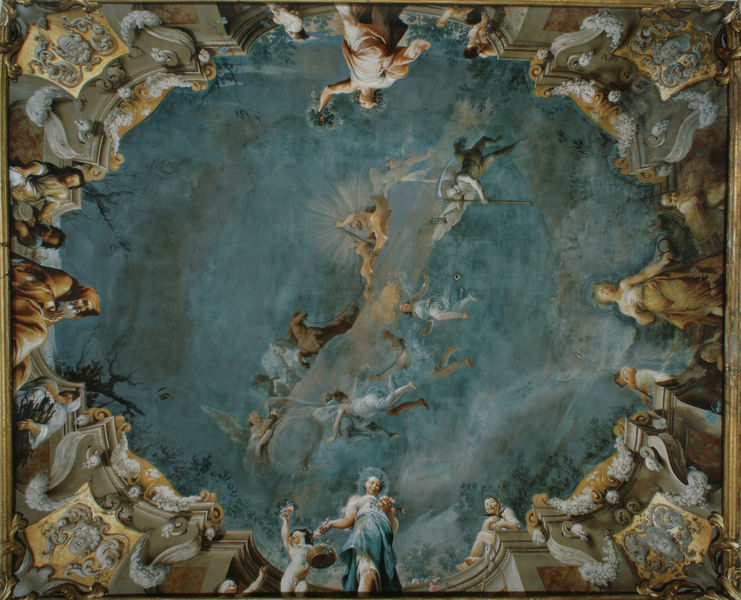
Titel: Sala delle Quatro Stagioni: Apotheose des Herkules und die vier Jahreszeiten
Künstler: Giuseppe Maria Crespi
Standort: Bologna
Institution: Palazzo Pepoli Campogrande
Schlagwörter: baum, blau, feuer, flügel, gemälde, gott, hand, himmel, laub, mann, umhang, wolken, bäume, frauen, gelb, menschen, ocker, sitzen, äste, bewegung, blumen, braun, frau, grau, hut, kleid, licht, mitte, männer, orange, szene, türkis, weiss, ausblick, blick, blüten, schleier, wolke, leute, malerei, bart, architektur, barock, rahmen, stehen, tod, herr, ast, zweige, kirche, gewand, gold, kutte, mantel, sitzend, decke, kind, personen, girlande, pflanzen, renaissance, rokoko, fliegen, kinder, kreis, pferd, pferde, rund, engel, putte, putto, bewölkt, sommer, perspektive, stab, herbst, winter, rand, saal, figuren, kuppel, weib, symmetrie, ornamente, verzierung, wandmalerei, korb, frühling, wände, gewölbe, alter, antike, eckig, palazzo, strahlen, flug, schweben, sichel, schwert, säbel, waffe, kranz, flora, girlanden, ecken, wappen, schein, triumph, schnörkel, öffnung, böau, heiligenschein, gesims, voluten, verwischt, nimbus, christus, jesus, untersicht, mauern, rosse, christlich, götter, teufel, zeus, olymp, pan, höllensturz, zentral, fresken, religiös, mönch, auffahrt, zentrum, konsolen, heilige, speer, deckengemälde, fresko, apoll, golden, jupiter, himmelswagen, reigen, heilig, putten, ornamentik, maria, illusion, allegorien, putti, minerva, szenen, fresco, auferstehung, aufstieg, sense, blühten, himmelfahrt, waagen, quadratisch, michelangelo, deckenmalerei, da vinci, apotheose, masken, illusionsmalerei, hieronymus, inkrustationen, illusionistisch, jahreszeiten, aufblick, scheinarchitektur, hochrenaissance, feierlich, deckenfresko, muttergottes, blühte, blickwinkel, spiegelgewölbe, deckenfresco, di sotto in su, bluhmen, deckenfreskoo, deckengemäöde, geilb, kapueze, tromploil, zentrale, gewöbe, scheinkuppel, e, blöau, dichel, bldecke, petspektive